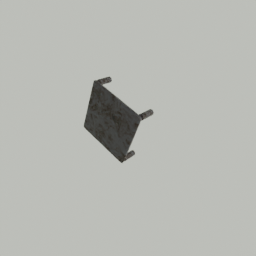
Label: furniture